Field crop: maize
Growth stage: 2
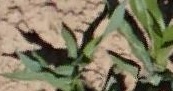
Species: maize